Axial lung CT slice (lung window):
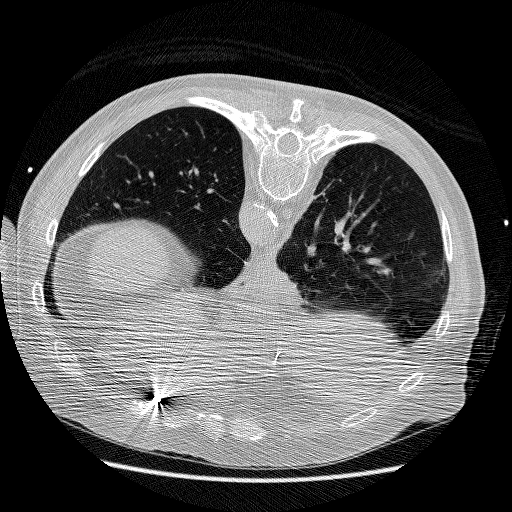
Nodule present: no